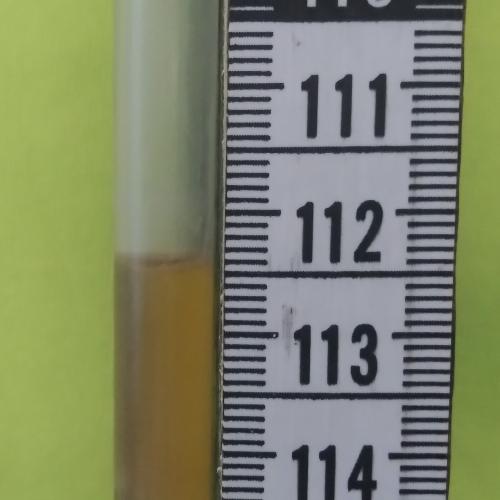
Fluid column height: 112.4 cm